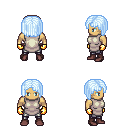
a pixel art fantasy rpg character, male body template, human, tanned skin, white tunic, metal pants, white cyan pageboy hairstyle, gold gloves, maroon shoes, four views (front, back, left, right), 2x2 character sprite sheet, small pixel art, hard edges, no anti-aliasing